Question: When the browser opens up my page, the browser should already be in the center of the whole page.
Meaning: I have a horizontal one-page, which instead of starting from the left and going to the right (e.g. <URL>, will start in the middle, and be able to scroll to the content on both the right AND the left.
Here is a visual:

If possible, I'd like to avoid dom-ready scrolling via JavaScript or jQuery (I'm using it for navigational aid and stuff anyways), and use only pure html5/css or at least focusing the screen pre-dom-ready through JavaScript/jQuery.
Two ideas on my part:
a) moving the container to the left e.g. using 'margin-left:-x', but that usually cuts it off.
b) moving the screen to the right from the start.
Alas, I have been too unsavvy to achieve this on my own.
p.s. here my jsfiddle for consistency: <URL>
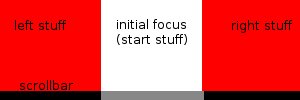
Answer: If you want to hide data, add 'visibility:hidden;' to the elements with a content which should be kept hidden at the start. Execute my page scrolling code, and finally change 'visibility:hidden;' to 'visibility:visible'.
What's going to happen?
1. CSS hides the contents of these elements: visibility:hidden
2. The Page loads
3. JavaScript causes the page to scroll to the center: window.scrollTo(..., ...)
4. JavaScript shows the secret content (outside the view of the browser): visibility=visible
5. The user scrolls to the left/right, and is able to read the secret
Fiddle: <URL>
---
Scrolling the page to the center cannot be achieved with pure CSS/HTML. This can only be done by using JavaScript. For this simple purpose, I'd rather use native JavaScript than including a JQuery plugin (unnecessary server load).
JavaScript code:
'''
window.scrollTo(
(document.body.offsetWidth -document.documentElement.offsetWidth )/2,
(document.body.offsetHeight-document.documentElement.offsetHeight)/2
);
/*
* window.scrollTo(x,y) is an efficient cross-broser function,
* which scrolls the document to position X, Y
* document.body.offsetWidth contains the value of the body's width
* document.documentElement contains the value of the document's width
*
* Logic: If you want to center the page, you have to substract
* the body's width from the document's width, then divide it
* by 2.
*/
'''
You have to adjust the CSS (see <URL>:
'''
body {width: 500%}
#viewContainer {width: 100%}
'''
A final note. What do you expect when the user has disabled JavaScript? Are they allowed to see the contents of the page? If yes, add this:
'''
<noscript>
<style>
.page{
visibility: visible;
}
</style>
</noscript>
'''
Otherwise, add '<noscript>JavaScript is required to read this page</noscript>'.